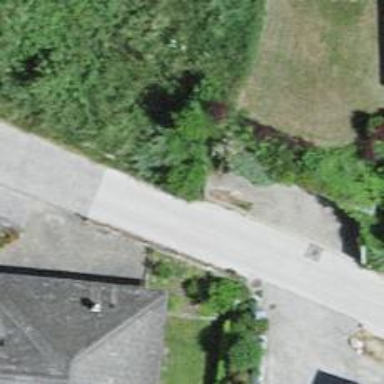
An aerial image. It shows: Residential road with asphalt surface.